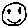
Label: smiley face